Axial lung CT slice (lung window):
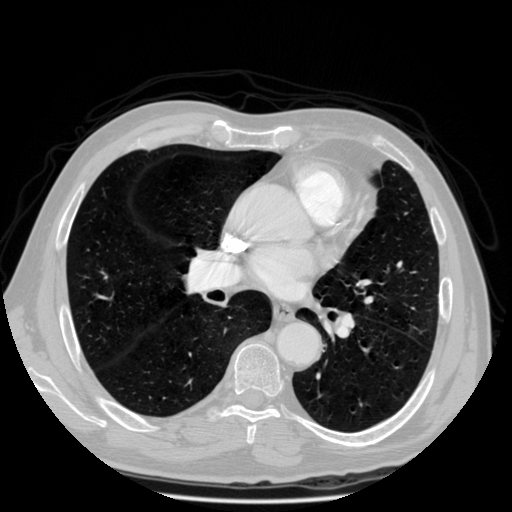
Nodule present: no